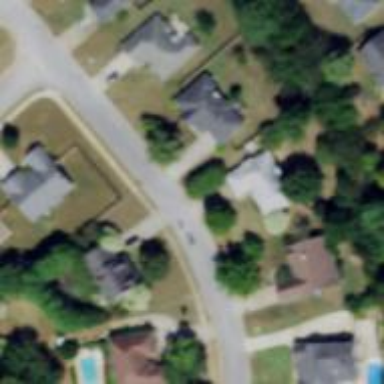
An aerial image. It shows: Residential road with sidewalk on the left side.